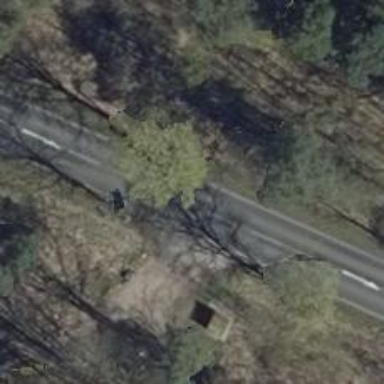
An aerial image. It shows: Asphalt road classified as primary highway.